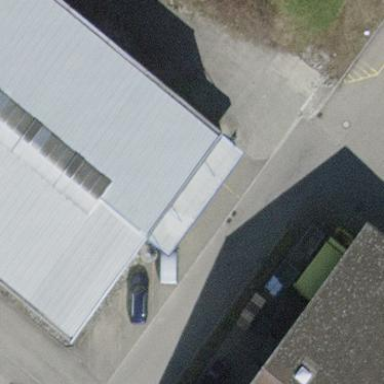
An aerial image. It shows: View of roof of building.